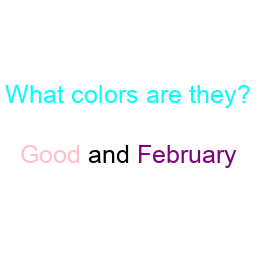
Color: pink, purple
Background color: white
Question text color: cyan